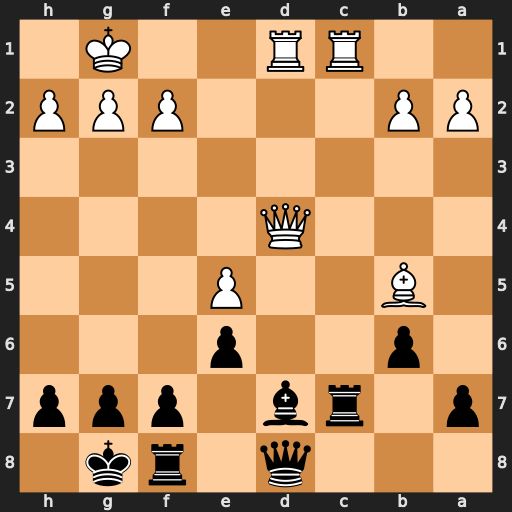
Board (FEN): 3q1rk1/p1rb1ppp/1p2p3/1B2P3/3Q4/8/PP3PPP/2RR2K1
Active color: b
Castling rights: -
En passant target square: -
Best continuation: Rxc1 Rxc1 Bxb5